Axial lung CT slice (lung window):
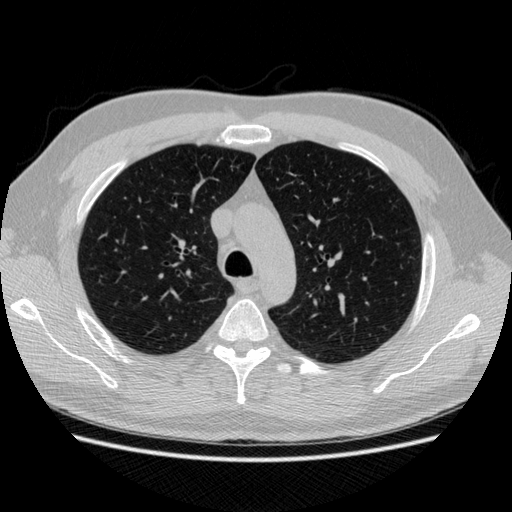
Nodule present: no